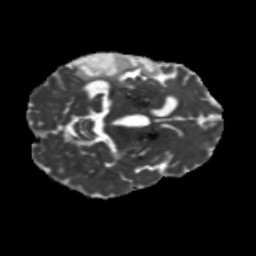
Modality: MD
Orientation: axial
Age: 54
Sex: female
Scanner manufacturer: siemens
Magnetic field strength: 3 T
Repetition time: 5.25 s
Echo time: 0.08 s